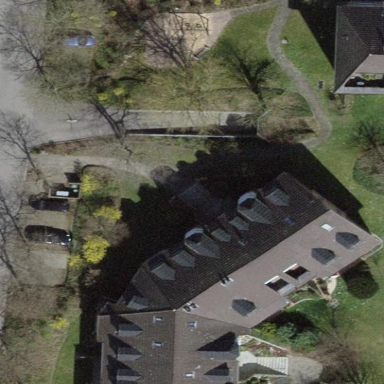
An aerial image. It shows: Building with tiled roof.